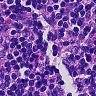
Metastatic tissue present: no